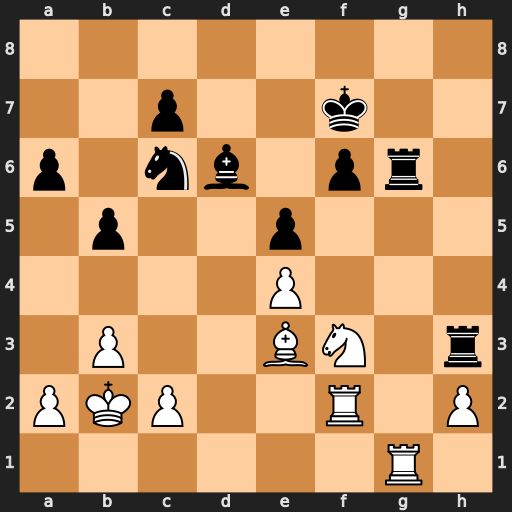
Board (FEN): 8/2p2k2/p1nb1pr1/1p2p3/4P3/1P2BN1r/PKP2R1P/6R1
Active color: w
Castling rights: -
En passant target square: -
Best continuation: Ng5+ Rxg5 Bxg5